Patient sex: F
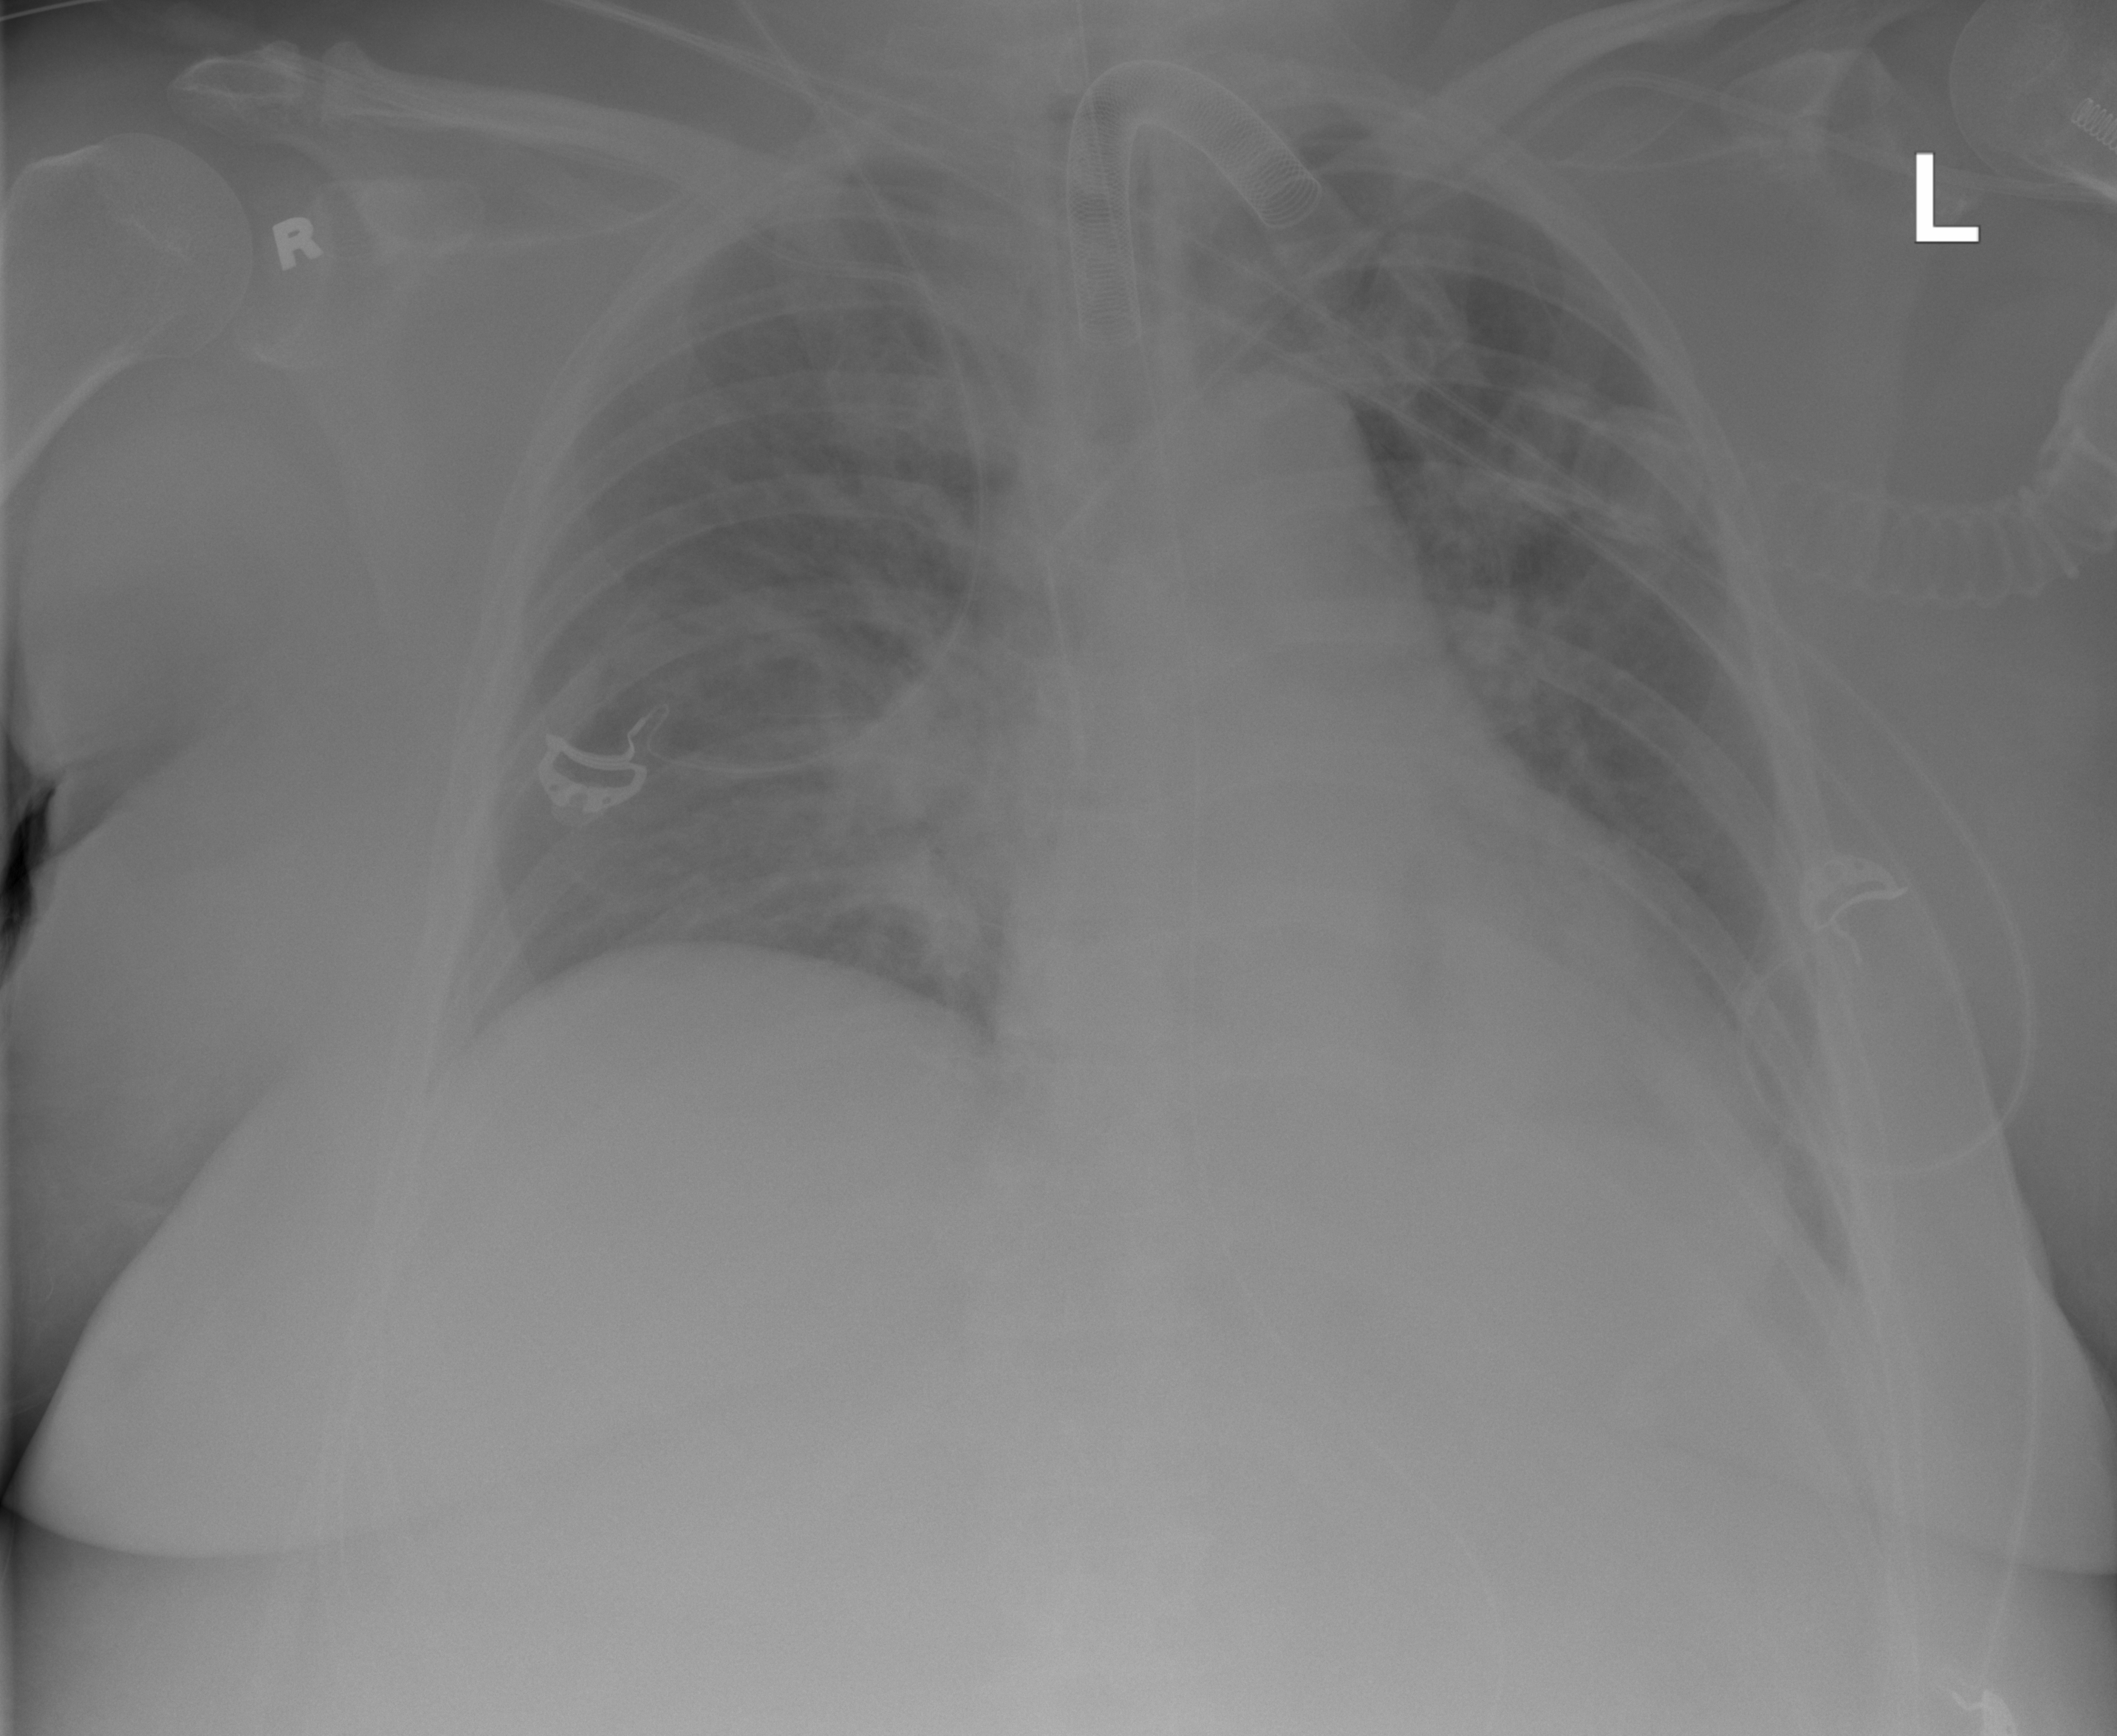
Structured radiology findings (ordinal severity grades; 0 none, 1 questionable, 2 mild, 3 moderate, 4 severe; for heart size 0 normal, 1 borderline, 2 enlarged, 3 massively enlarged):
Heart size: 1
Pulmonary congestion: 0
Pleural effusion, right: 0
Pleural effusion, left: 0
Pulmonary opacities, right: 1
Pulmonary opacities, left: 0
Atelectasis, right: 2
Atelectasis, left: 0